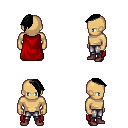
a pixel art fantasy rpg character, male body template, human, tanned skin, red cape, metal pants, black long mohawk hairstyle, maroon shoes, four views (front, back, left, right), 2x2 character sprite sheet, small pixel art, hard edges, no anti-aliasing